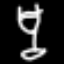
Label: hourglass